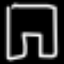
Label: pants